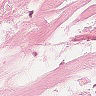
Metastatic tissue present: no